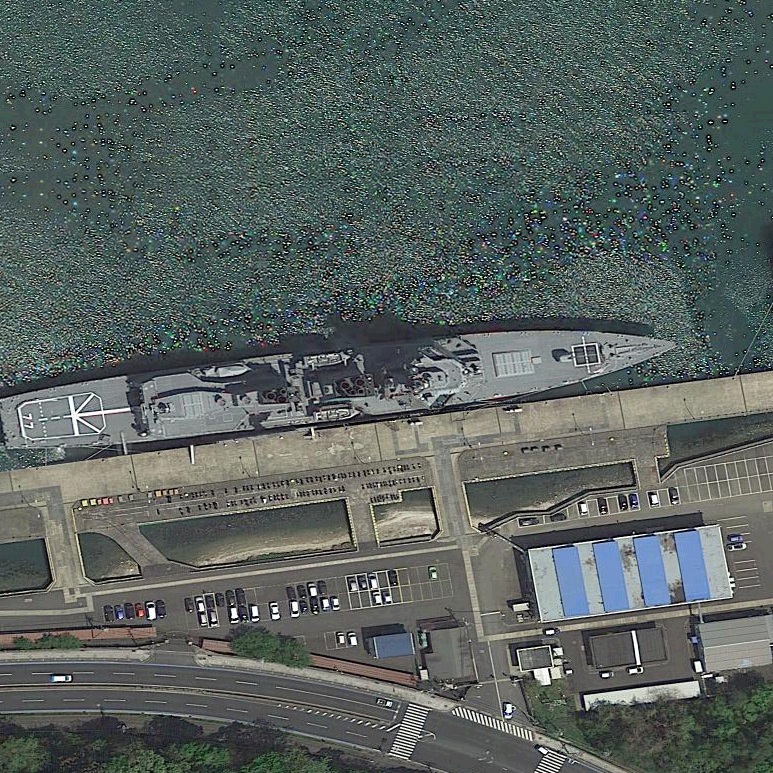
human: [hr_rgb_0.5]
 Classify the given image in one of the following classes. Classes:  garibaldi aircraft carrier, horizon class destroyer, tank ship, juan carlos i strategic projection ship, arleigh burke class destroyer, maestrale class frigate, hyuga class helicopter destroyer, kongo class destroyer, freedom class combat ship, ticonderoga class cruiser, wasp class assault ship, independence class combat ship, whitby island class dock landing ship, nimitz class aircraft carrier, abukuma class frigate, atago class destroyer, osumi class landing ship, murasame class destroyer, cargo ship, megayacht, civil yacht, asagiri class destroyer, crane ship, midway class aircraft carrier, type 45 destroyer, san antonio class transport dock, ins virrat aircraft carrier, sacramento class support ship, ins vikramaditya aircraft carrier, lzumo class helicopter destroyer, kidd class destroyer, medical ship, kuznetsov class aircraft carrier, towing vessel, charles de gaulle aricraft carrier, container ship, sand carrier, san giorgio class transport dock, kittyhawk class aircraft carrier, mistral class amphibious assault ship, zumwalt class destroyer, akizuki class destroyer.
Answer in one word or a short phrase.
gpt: Atago class destroyer